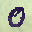
Label: 0